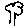
Label: tree